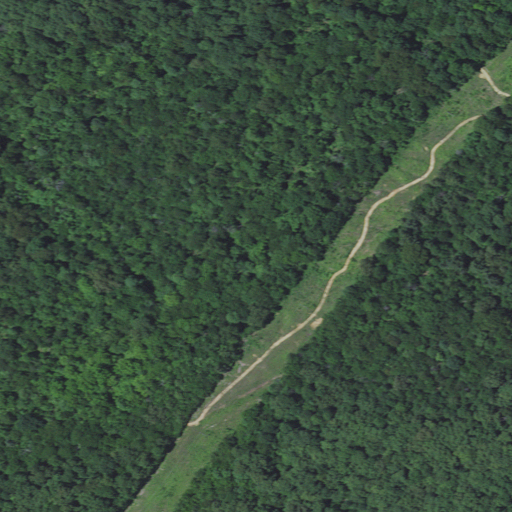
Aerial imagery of mountain in Kentucky named Bob Lee Phillips Hill containing deciduous forest and mixed forest